Question: I have Arraylist 'private ArrayList<Movies> mMovies;' of type Movies which is implemented as 'Parcelable' defined in 'MainActivity'.
'mMovies' contains list of movies around 20.
within 'MainActivity' inside 'onCreateView()' method
I tried to pass the parcelable objects to another Activity called 'DetailActivity'
'''
Intent intent = new Intent(getActivity(), DetailActivity.class);
intent.putExtra("MOVIES", movieList);
startActivity(intent);
'''
Using debugger i can see the 'movieList' contains 20 rows.
This is how i tried to read parcelable objects which was passed through intents from MainActivity.
'''
@Override
public void onCreate(Bundle savedInstanceState) {
super.onCreate(savedInstanceState);
Bundle bundle = getActivity().getIntent().getExtras();
mMovies = getActivity().getIntent().getParcelableExtra("MOVIES");
}
'''
While i try to see the 'mMovies' value using debugger it shows 'null'

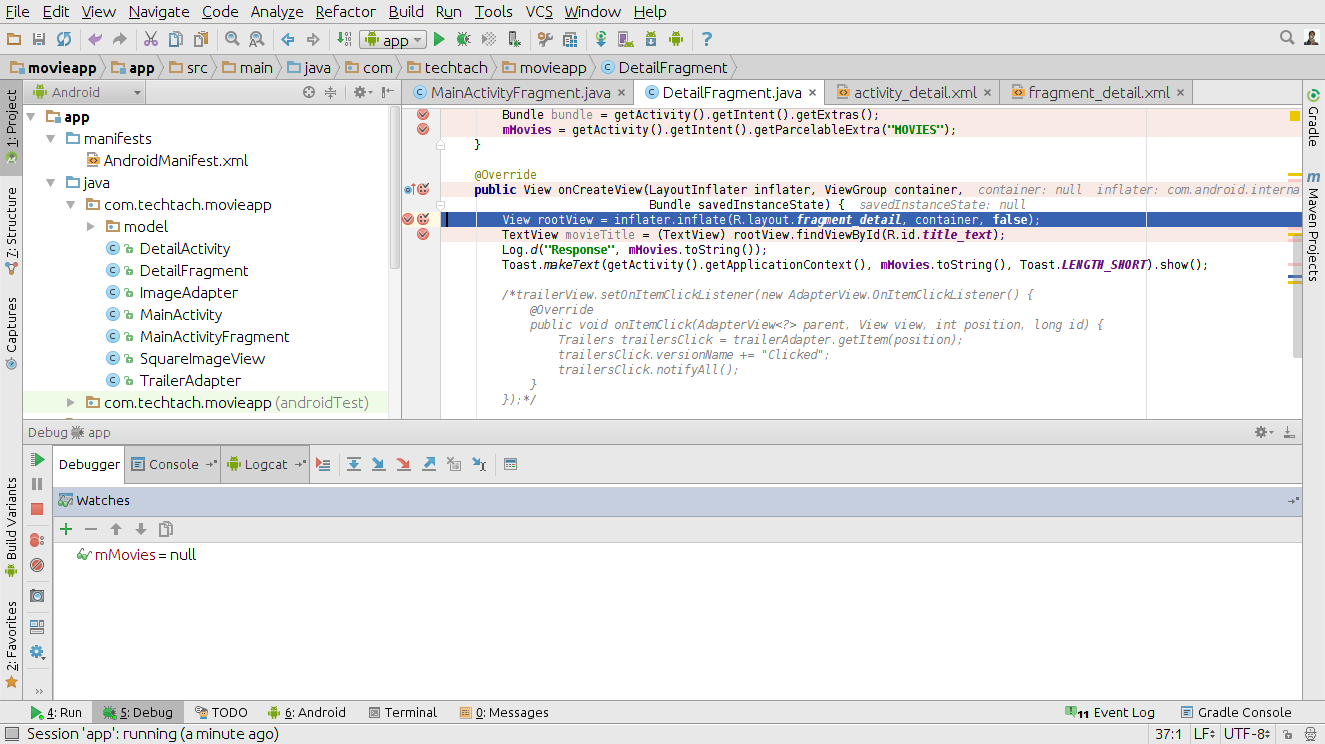
Answer: Use 'putParcelable("MOVIES",mMovies);' and 'getParcelableArrayListExtra("MOVIES")' instead. <URL> may provide some more insight.